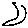
Label: moon